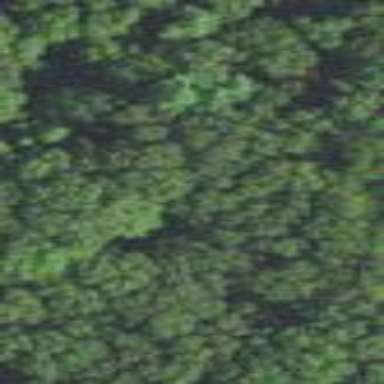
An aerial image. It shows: Needle-leaved woodland.